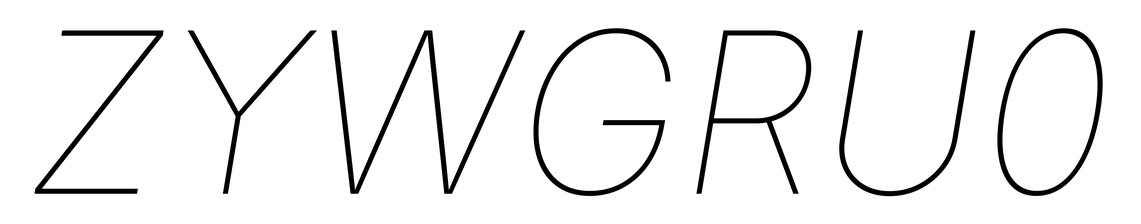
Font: Inter-Italic_Thin_Italic